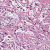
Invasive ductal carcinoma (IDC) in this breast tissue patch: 1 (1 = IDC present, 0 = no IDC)